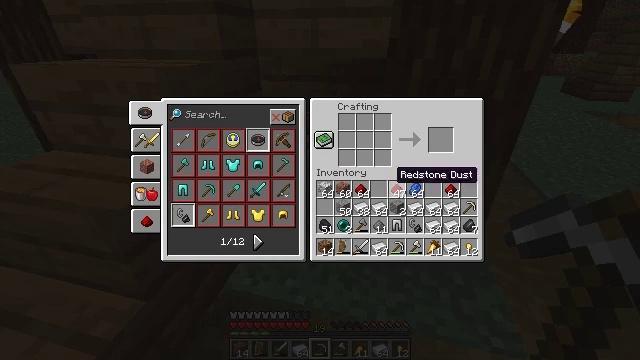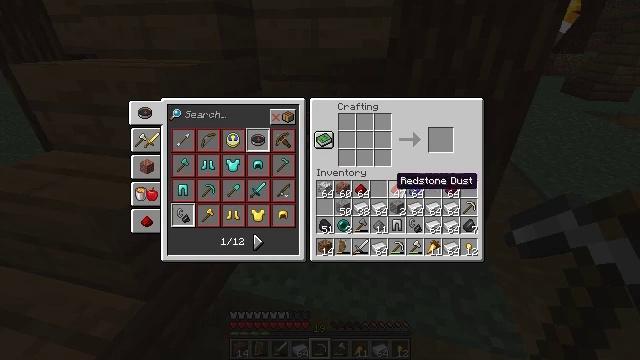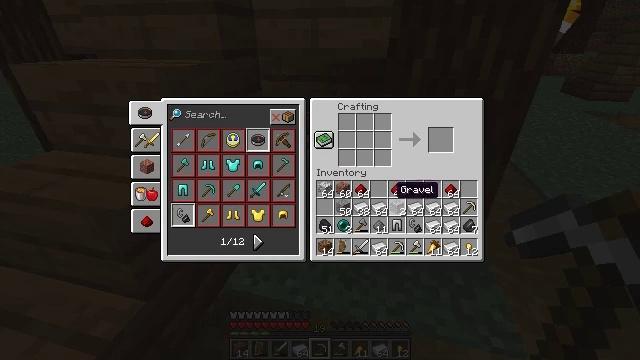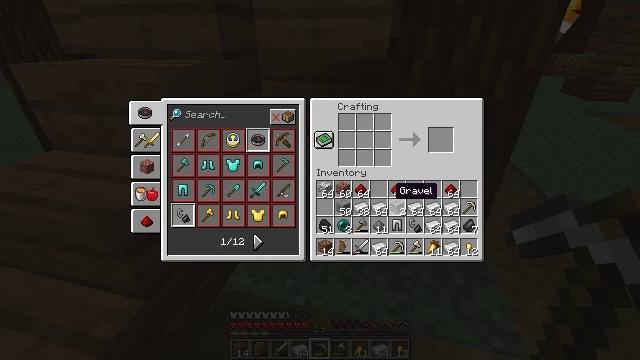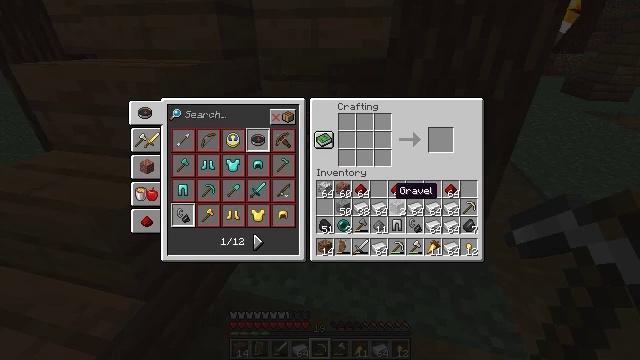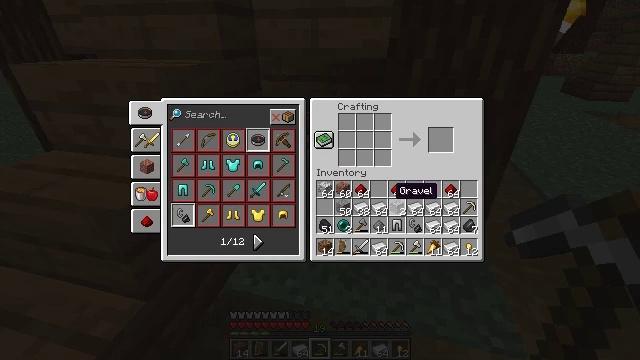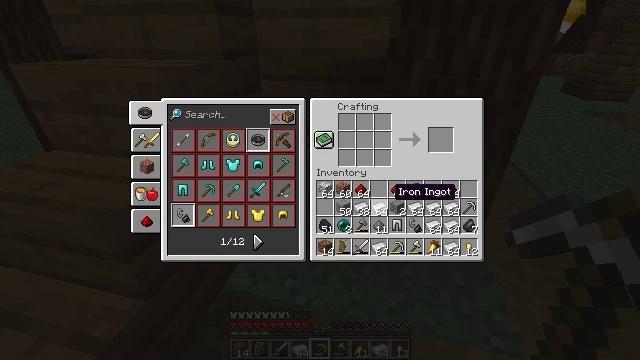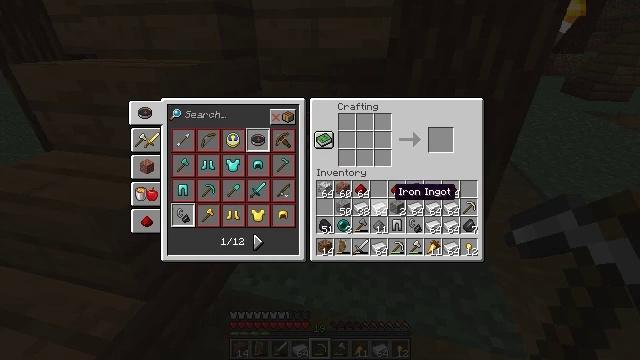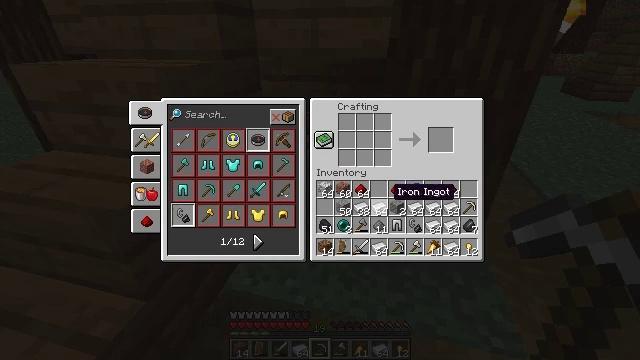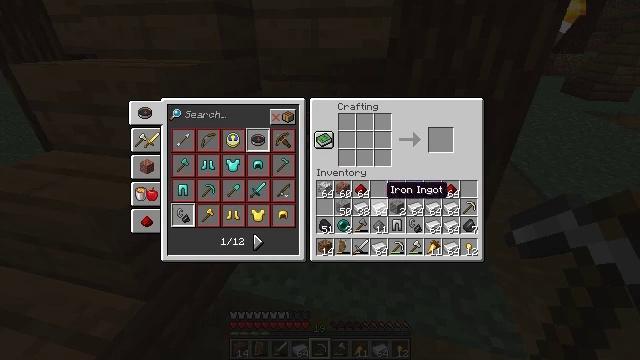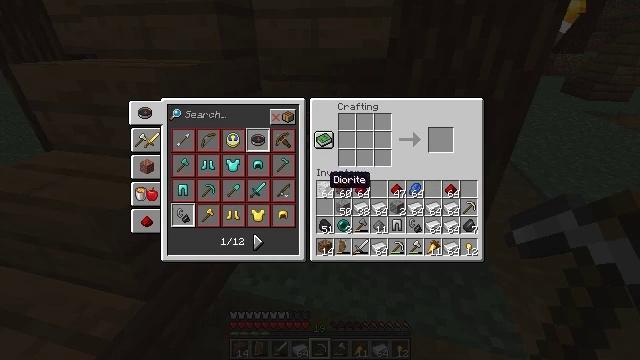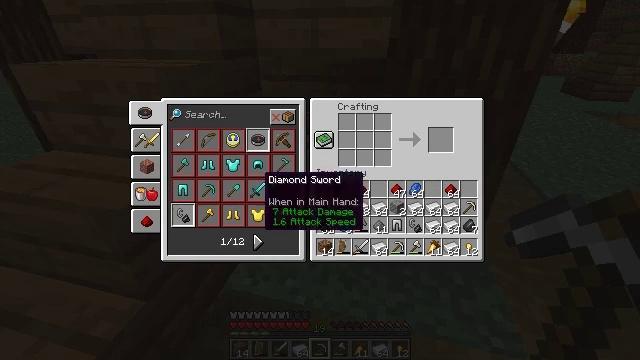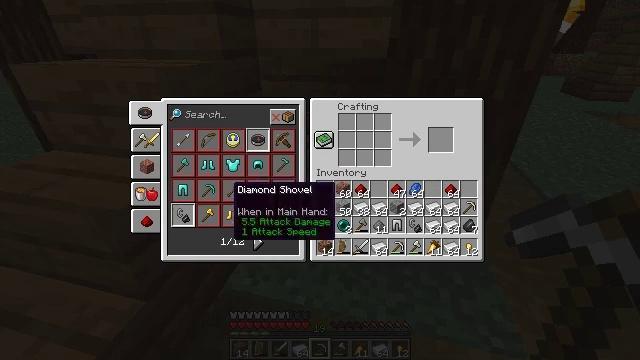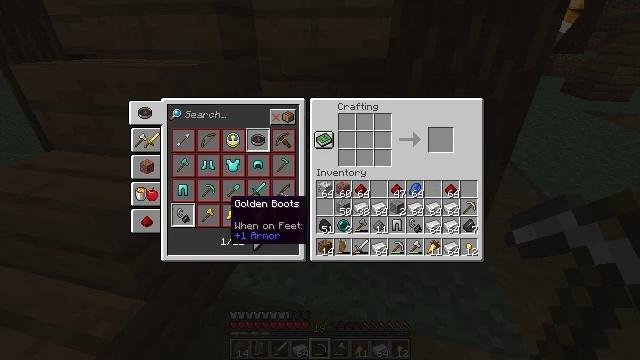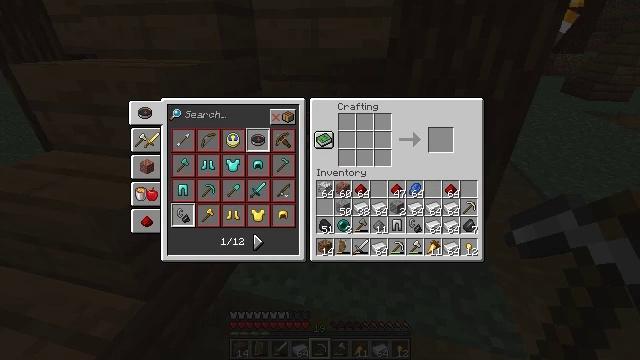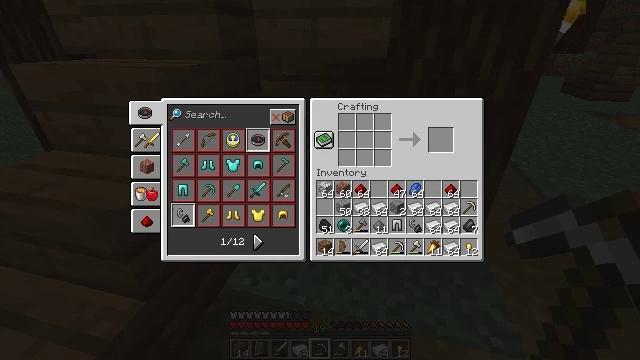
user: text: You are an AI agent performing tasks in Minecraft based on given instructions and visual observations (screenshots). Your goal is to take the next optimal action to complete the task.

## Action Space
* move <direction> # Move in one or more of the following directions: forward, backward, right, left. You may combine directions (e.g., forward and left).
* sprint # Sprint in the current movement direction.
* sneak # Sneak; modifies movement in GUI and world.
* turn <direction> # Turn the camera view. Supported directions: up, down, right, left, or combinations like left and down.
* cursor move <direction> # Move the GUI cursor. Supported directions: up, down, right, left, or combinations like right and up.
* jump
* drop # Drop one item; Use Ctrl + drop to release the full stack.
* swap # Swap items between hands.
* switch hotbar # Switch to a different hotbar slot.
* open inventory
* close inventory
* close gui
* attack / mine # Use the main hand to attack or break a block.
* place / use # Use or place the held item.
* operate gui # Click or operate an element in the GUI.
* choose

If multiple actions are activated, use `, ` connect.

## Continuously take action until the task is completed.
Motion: motion action
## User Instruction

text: Get an iron block by arranging iron ingots in the crafting table.
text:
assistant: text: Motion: no_op
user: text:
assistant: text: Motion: turn down
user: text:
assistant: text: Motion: sneak
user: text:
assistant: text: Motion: sneak
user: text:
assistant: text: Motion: sneak
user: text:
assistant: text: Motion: sneak
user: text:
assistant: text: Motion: sneak
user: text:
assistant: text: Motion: sneak
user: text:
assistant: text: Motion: sneak
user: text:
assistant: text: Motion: sneak, turn left and up
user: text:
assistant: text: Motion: sneak, turn left
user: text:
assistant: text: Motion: sneak, turn left and down
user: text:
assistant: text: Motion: sneak, turn down
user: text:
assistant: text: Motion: turn down
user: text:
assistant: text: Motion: no_op
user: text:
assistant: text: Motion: no_op
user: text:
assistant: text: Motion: no_op
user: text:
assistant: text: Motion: turn right
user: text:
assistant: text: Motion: turn right
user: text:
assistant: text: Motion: turn right
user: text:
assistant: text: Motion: no_op
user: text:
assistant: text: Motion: no_op
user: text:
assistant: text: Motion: no_op
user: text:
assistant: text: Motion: attack / mine
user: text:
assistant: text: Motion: attack / mine
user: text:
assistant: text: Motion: no_op
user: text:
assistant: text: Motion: no_op
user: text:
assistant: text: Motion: no_op
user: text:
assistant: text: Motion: no_op
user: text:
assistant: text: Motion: attack / mine